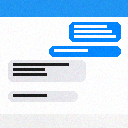
Screen state: on